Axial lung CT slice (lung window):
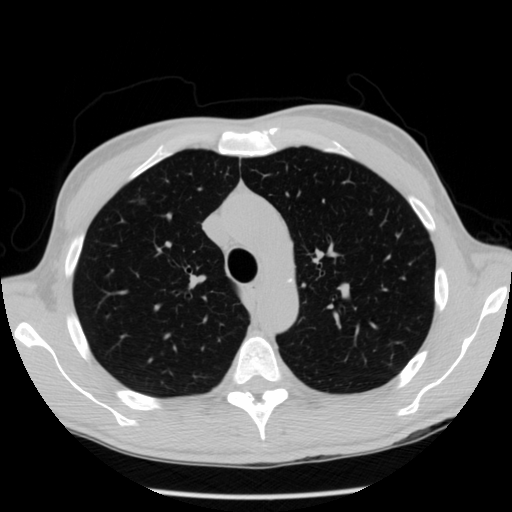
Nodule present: no